Question: I know it is possible to change the style of the SeekBar in android apps, but is it possible to change the shape of the progress line of a SeekBar?
I would like it to be like that:

Any ideas on how to achieve this? :)
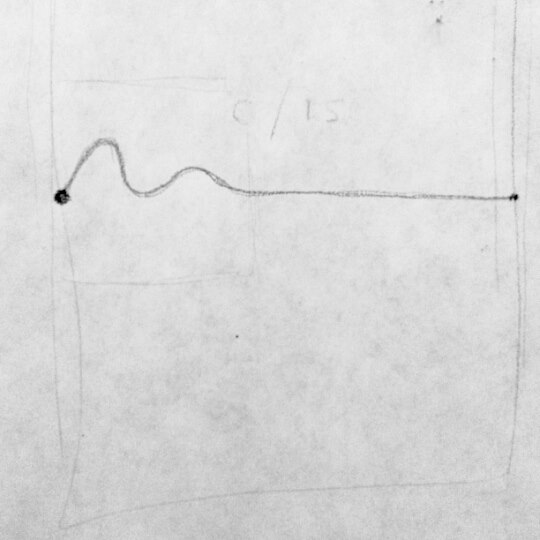
Answer: Similar to this question here <URL>
You're not going to be able to do that with the default slider. You're going to have create a custom view. Here's some resources to get you started.
<URL>
<URL>
Edited to add this other resource the may help you get the curves you want
<URL>